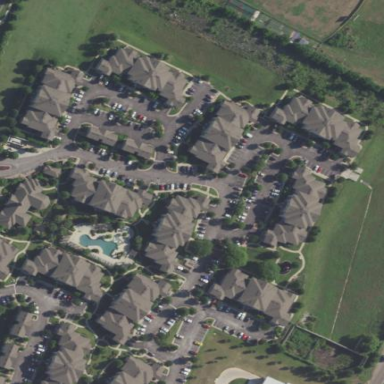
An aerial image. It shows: Residential area with apartments.